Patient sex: M
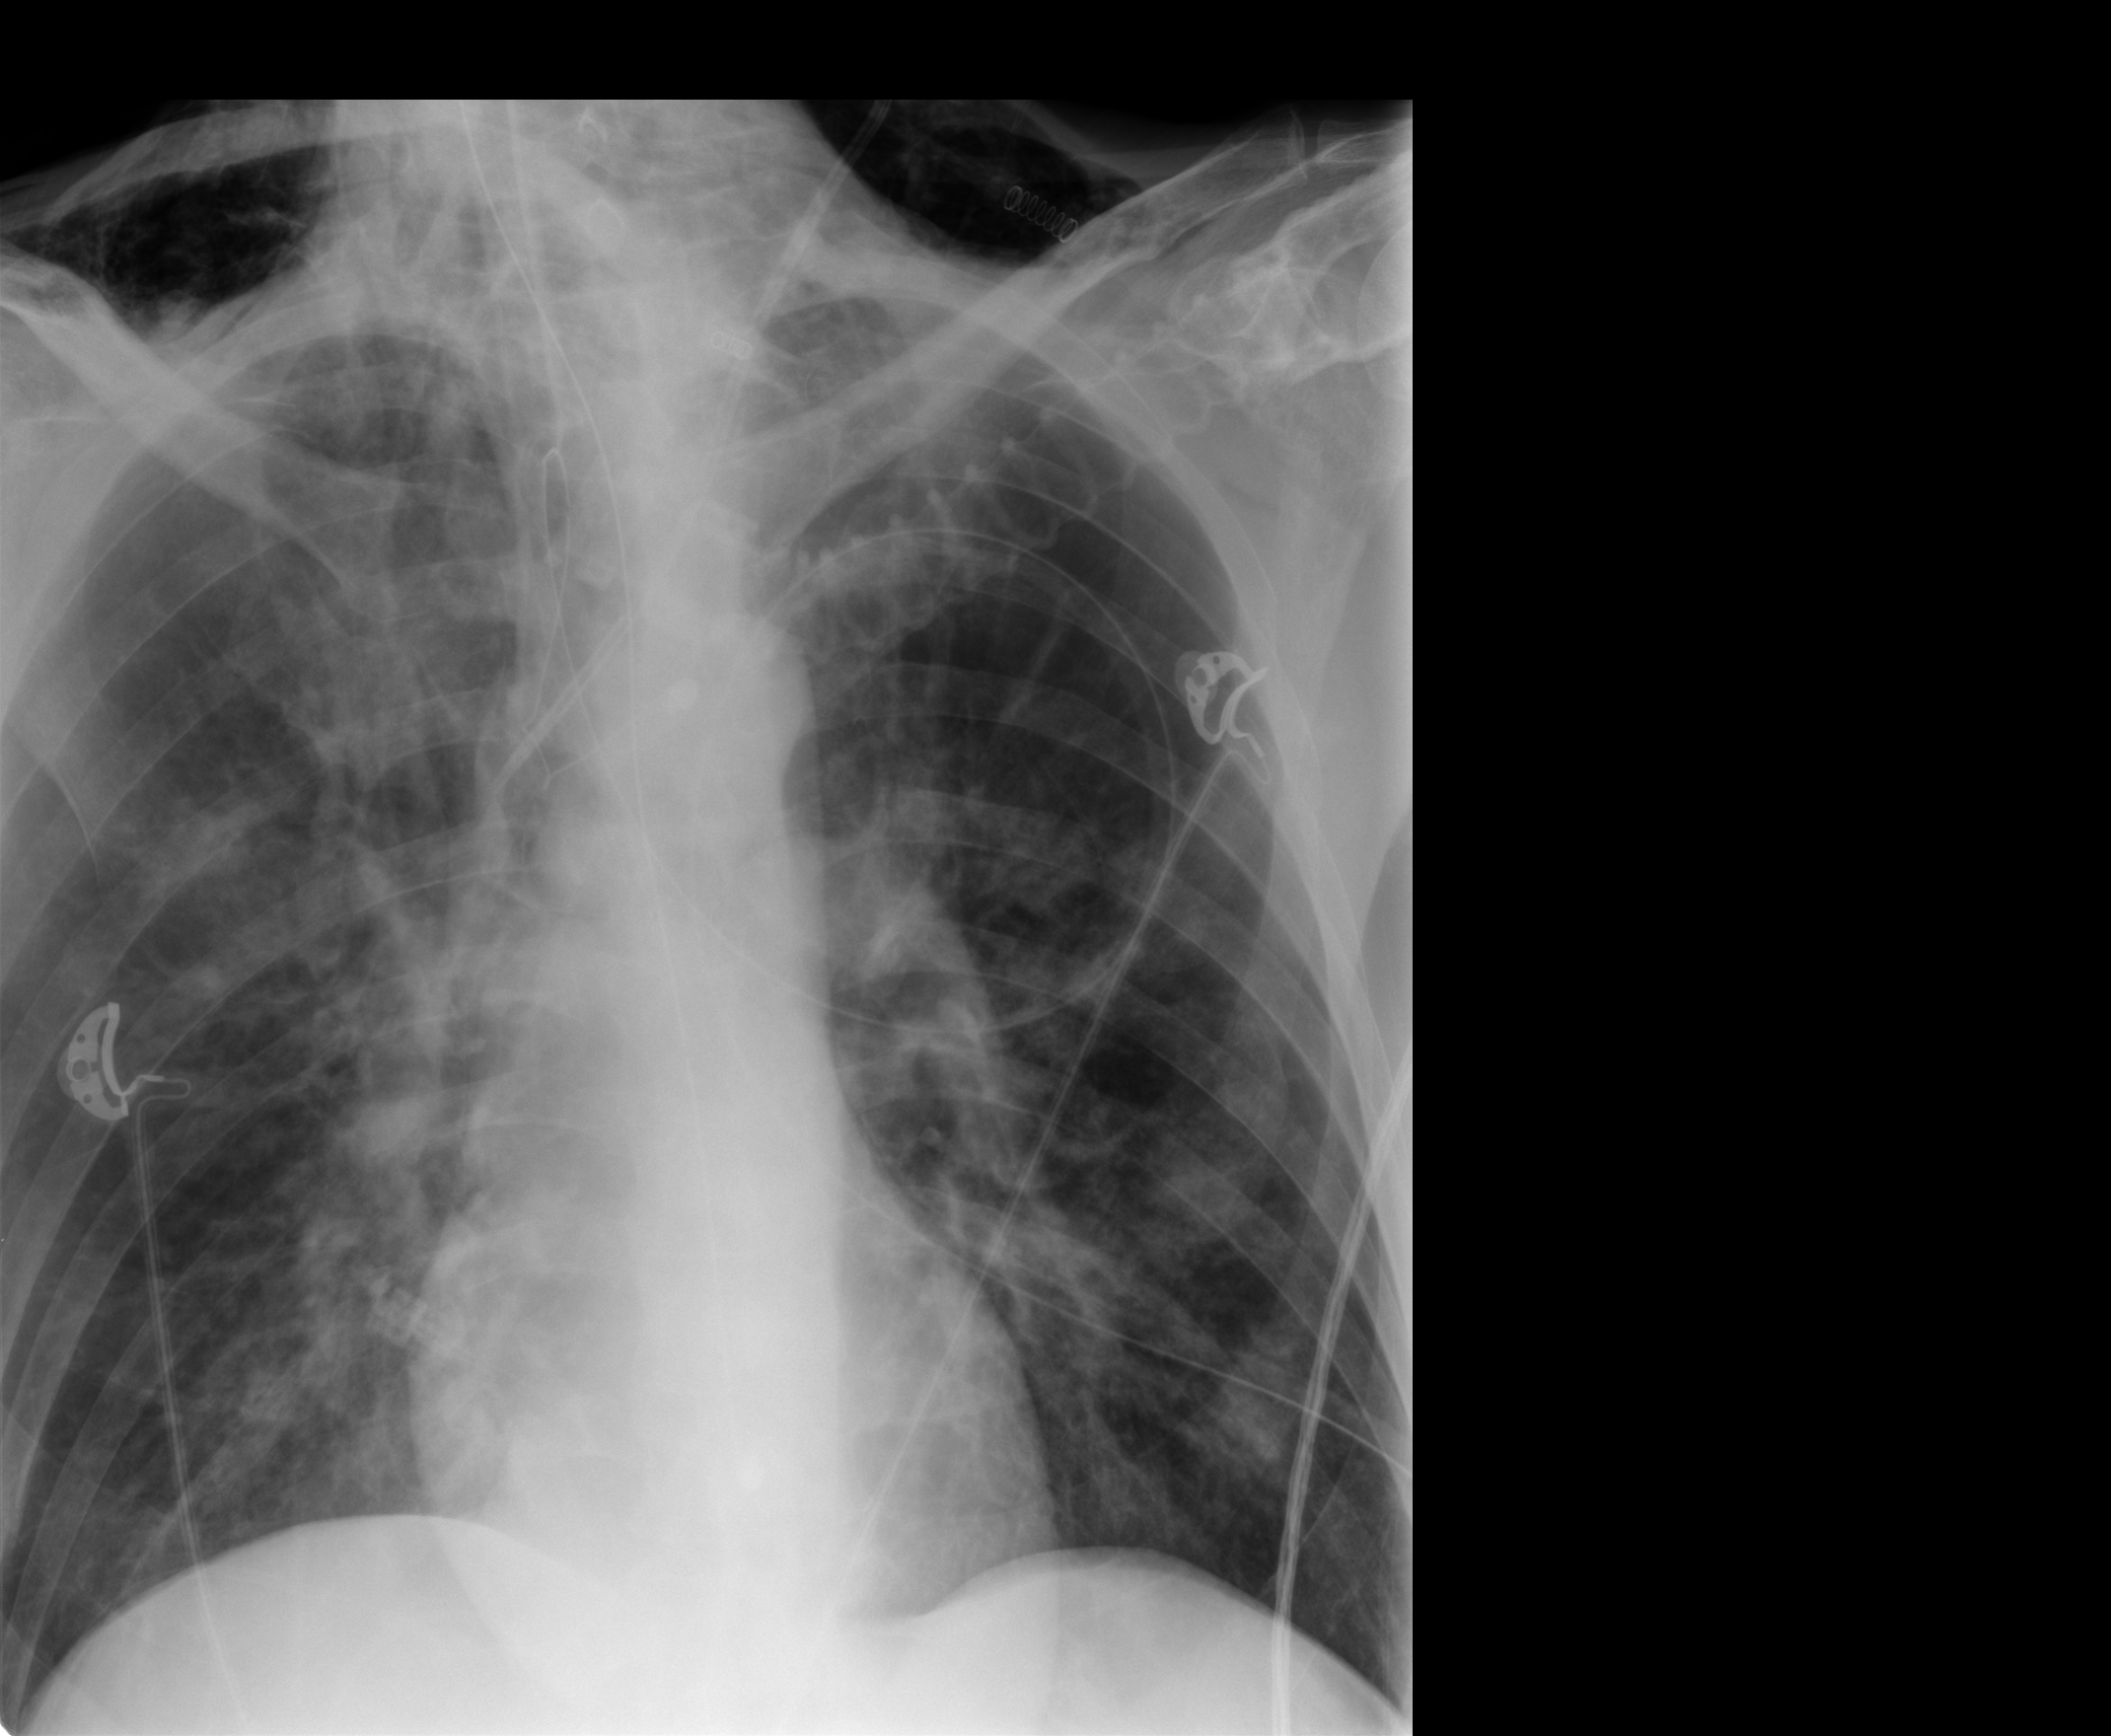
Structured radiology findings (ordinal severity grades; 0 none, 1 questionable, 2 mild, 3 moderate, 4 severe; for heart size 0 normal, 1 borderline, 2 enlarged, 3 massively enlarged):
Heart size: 0
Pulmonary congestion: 0
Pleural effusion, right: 0
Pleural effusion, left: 0
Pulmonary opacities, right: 2
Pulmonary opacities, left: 2
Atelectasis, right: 2
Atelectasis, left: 0